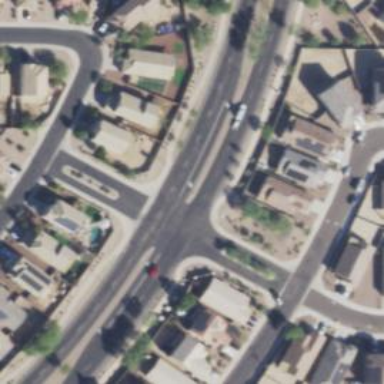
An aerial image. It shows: Smooth asphalt road in residential area.